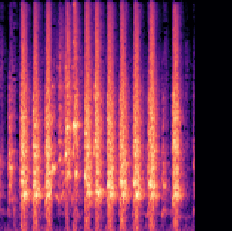
Sound class: Dog